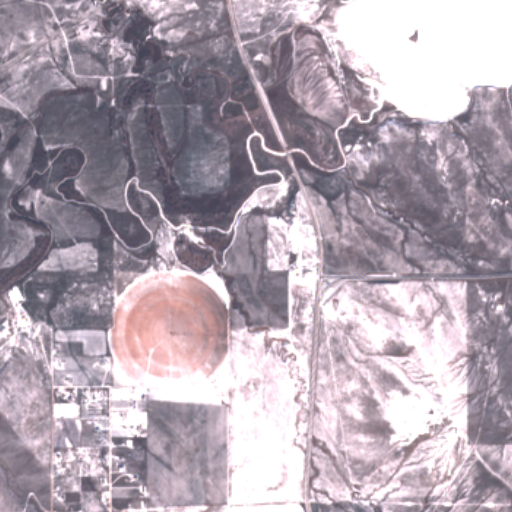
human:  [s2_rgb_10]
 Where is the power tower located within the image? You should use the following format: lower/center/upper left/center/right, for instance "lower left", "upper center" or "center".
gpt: The power tower is located in the lower of the image.
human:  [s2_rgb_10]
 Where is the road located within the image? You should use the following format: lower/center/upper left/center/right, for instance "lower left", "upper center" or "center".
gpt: There is no road in the image.